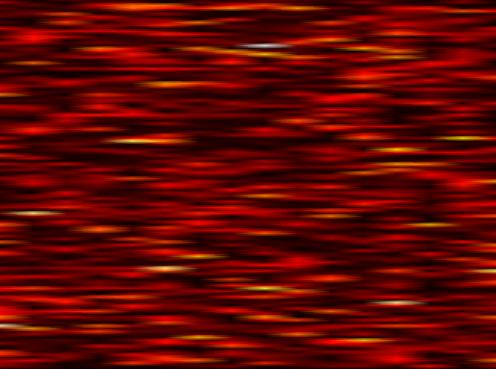
Label: FOFDM